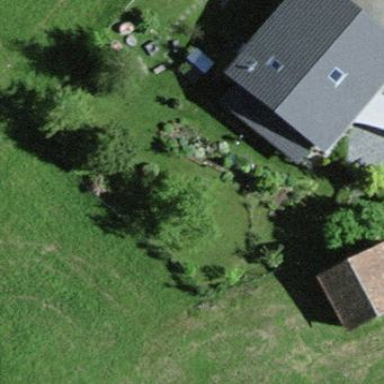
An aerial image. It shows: Simple and straightforward house.